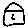
Label: house